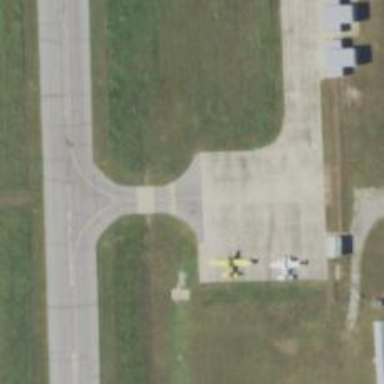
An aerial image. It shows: View of taxiway at the airport.